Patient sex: F
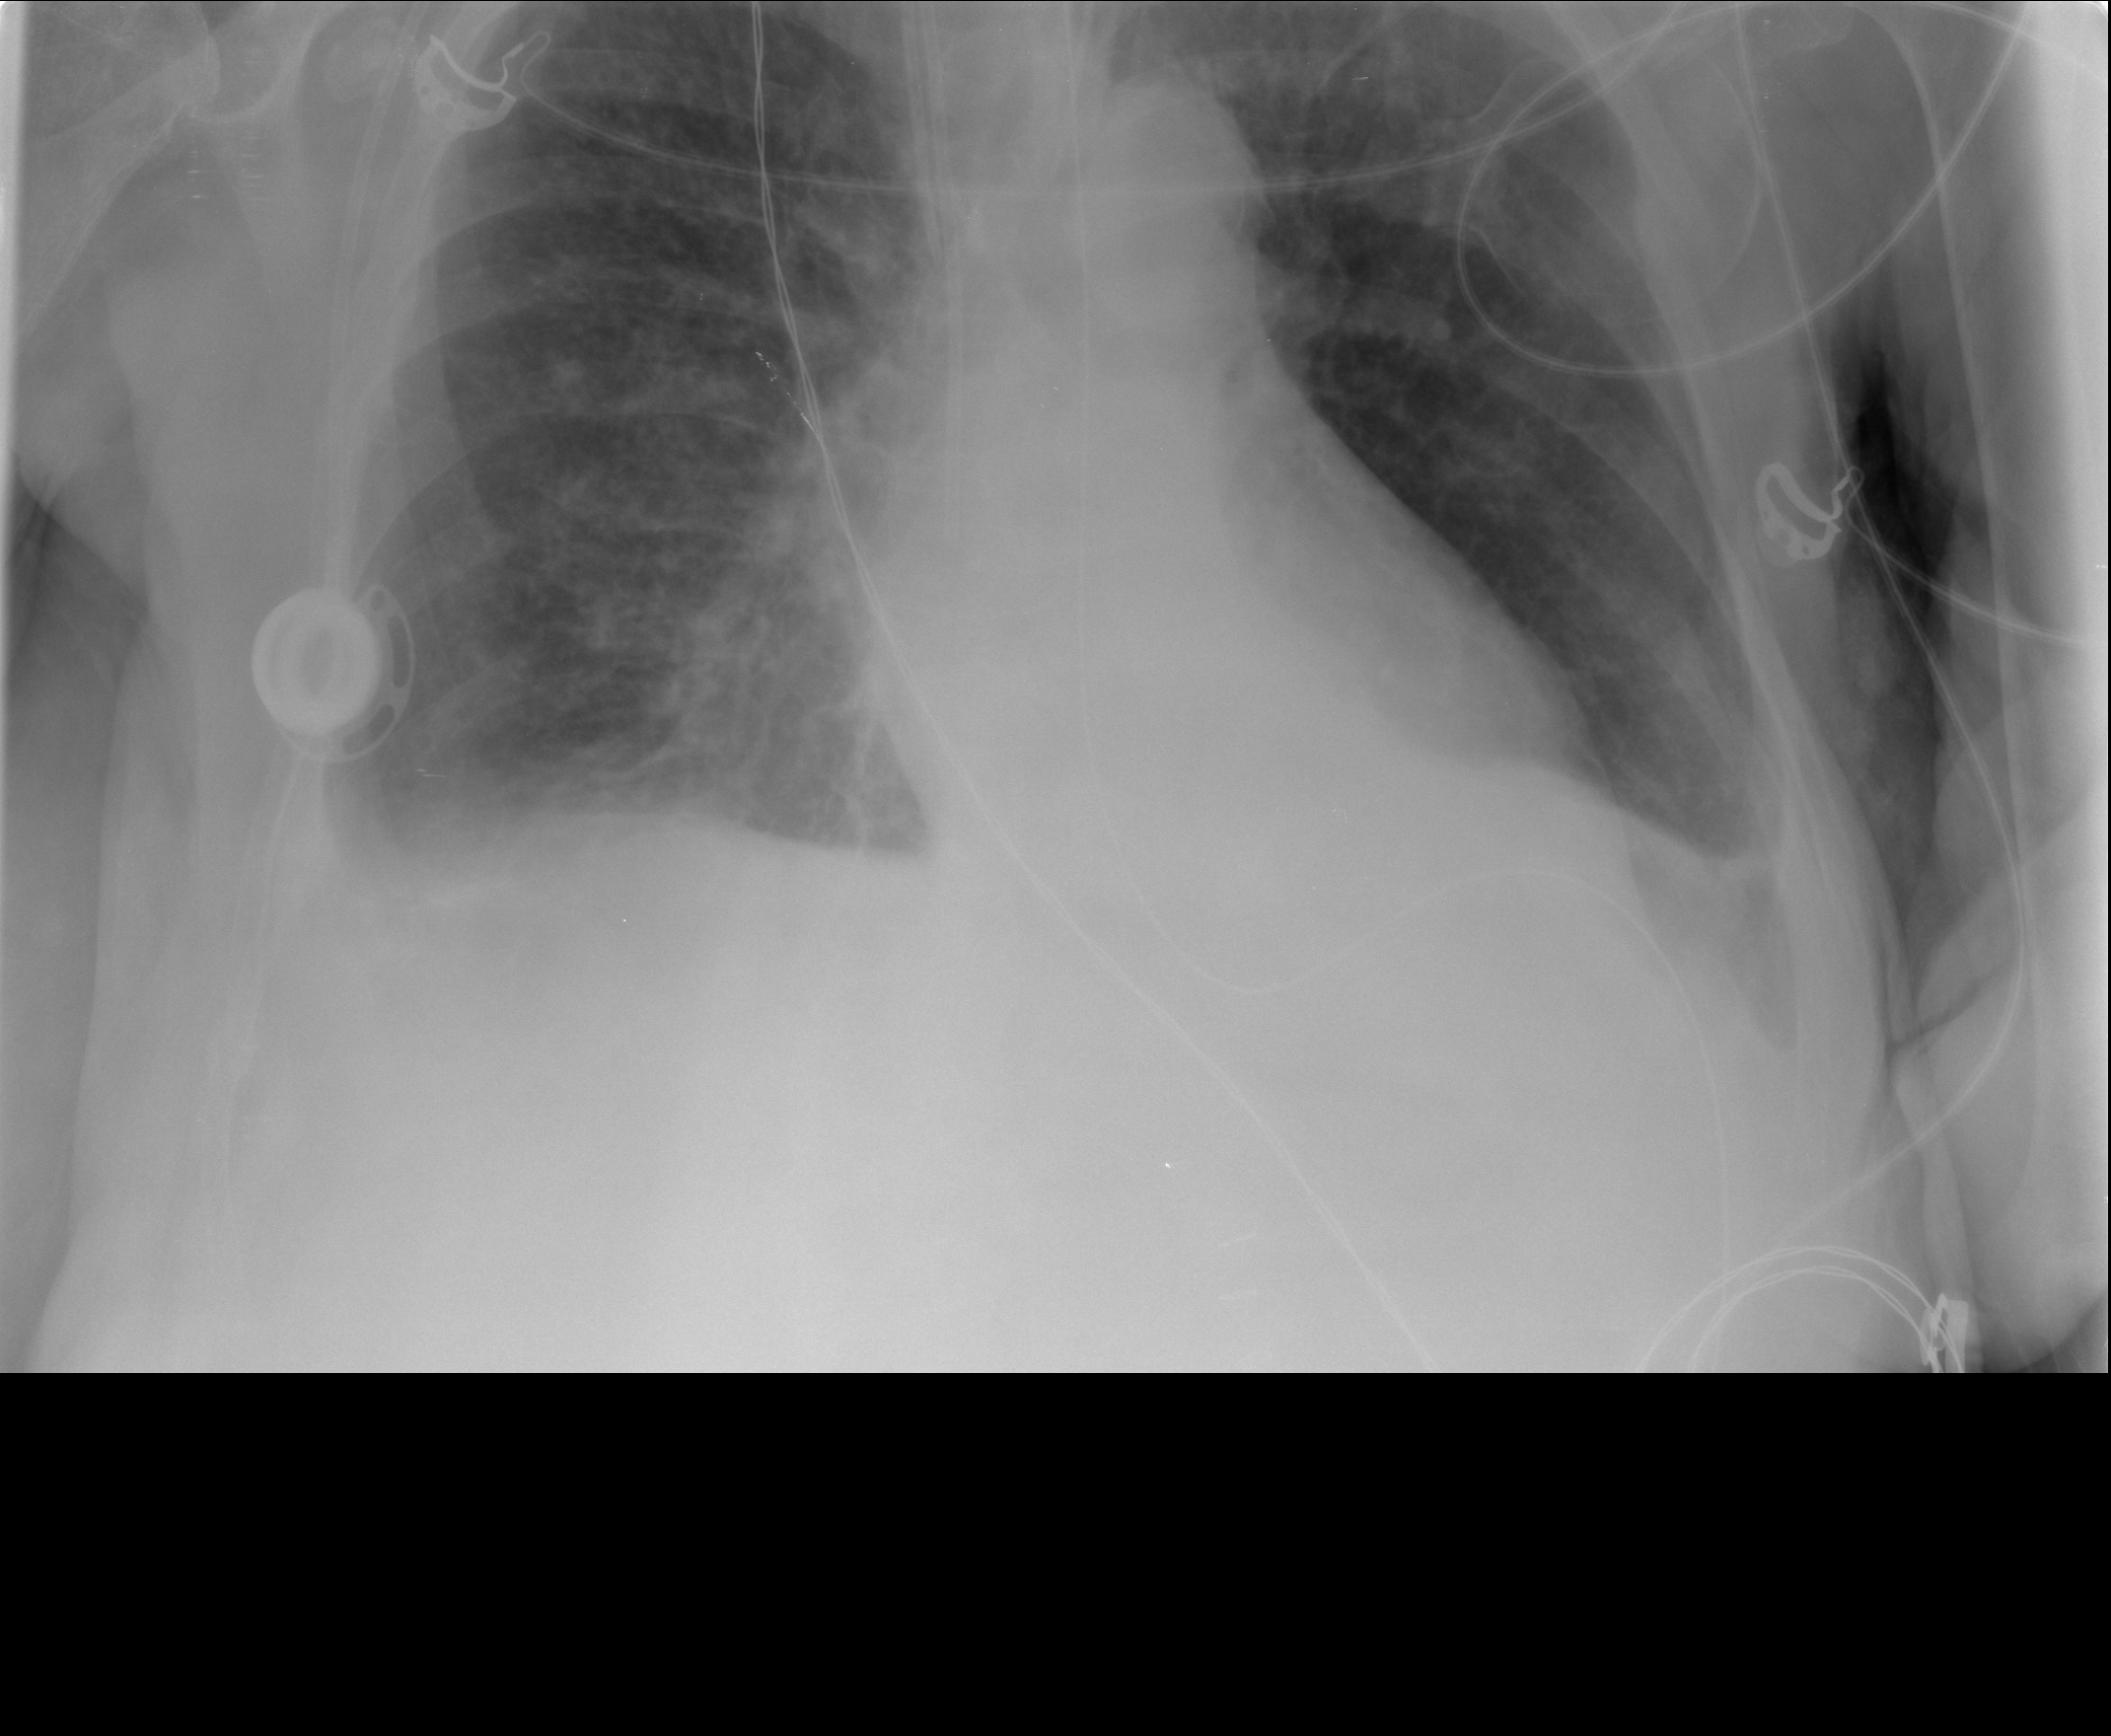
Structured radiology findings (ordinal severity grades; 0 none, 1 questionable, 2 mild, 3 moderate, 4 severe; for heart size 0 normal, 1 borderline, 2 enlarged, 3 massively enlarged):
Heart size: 0
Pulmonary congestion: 2
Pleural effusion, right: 2
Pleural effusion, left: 2
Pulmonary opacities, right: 0
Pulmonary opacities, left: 0
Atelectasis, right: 2
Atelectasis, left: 2